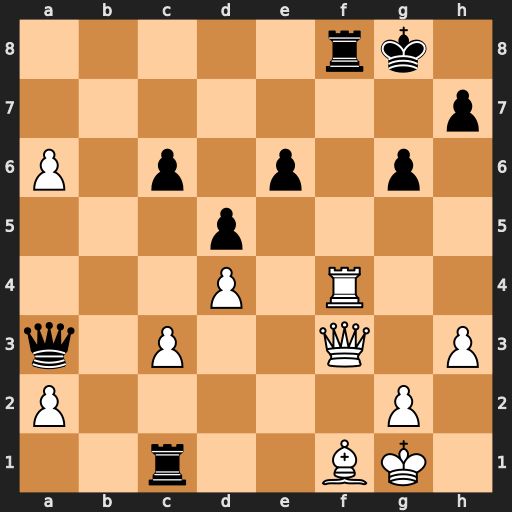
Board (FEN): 5rk1/7p/P1p1p1p1/3p4/3P1R2/q1P2Q1P/P5P1/2r2BK1
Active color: w
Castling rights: -
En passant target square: -
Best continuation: Rxf8+ Qxf8 Qxf8+ Kxf8 a7